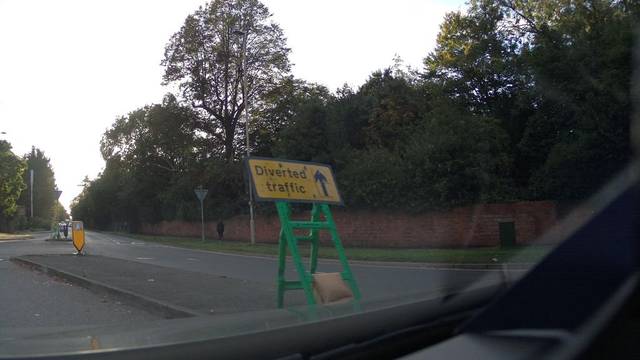
Region: United Kingdom
Coordinates: 51.448, -0.995